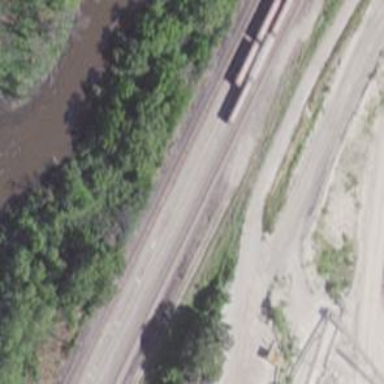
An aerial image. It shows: Railway siding for service.